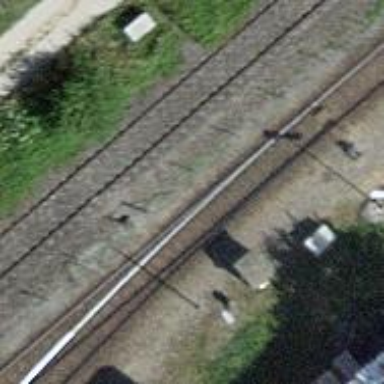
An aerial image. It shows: Railway switch.